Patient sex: F
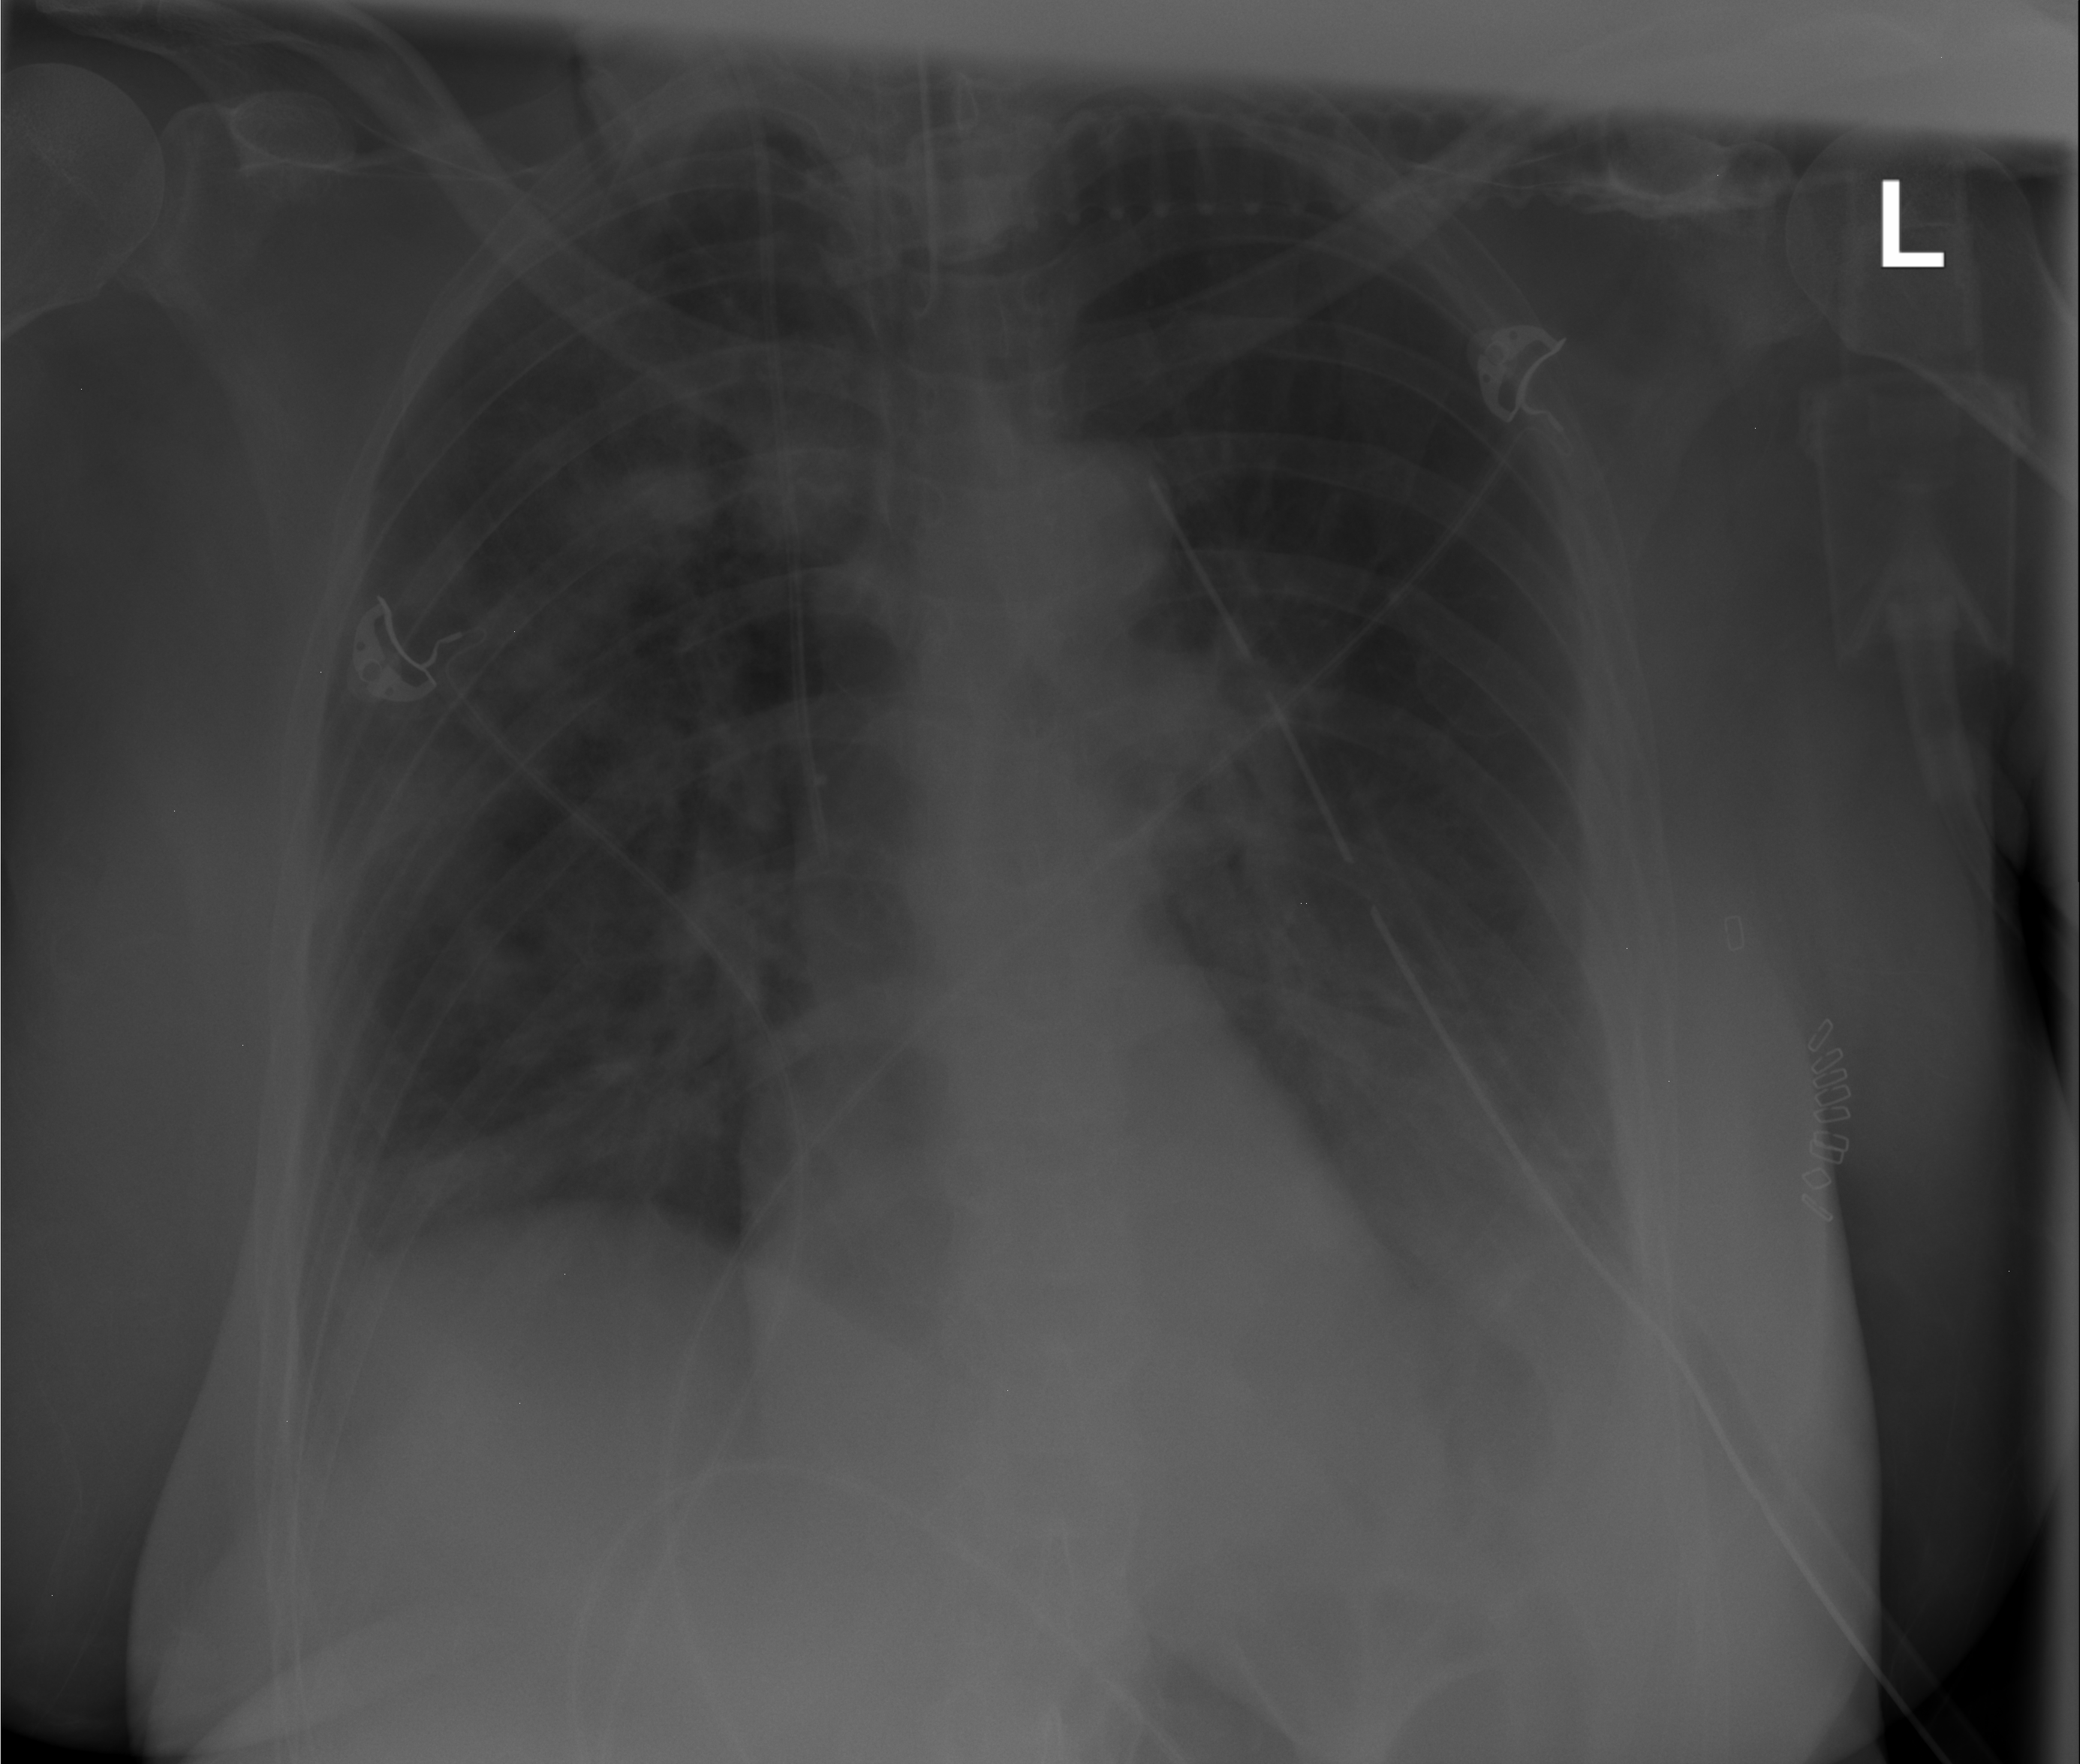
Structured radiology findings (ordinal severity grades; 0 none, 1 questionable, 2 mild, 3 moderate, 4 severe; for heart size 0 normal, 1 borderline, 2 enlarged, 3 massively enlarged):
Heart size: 0
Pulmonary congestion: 2
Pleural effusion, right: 2
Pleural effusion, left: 0
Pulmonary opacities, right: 3
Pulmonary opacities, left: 1
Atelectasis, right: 2
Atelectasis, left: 2